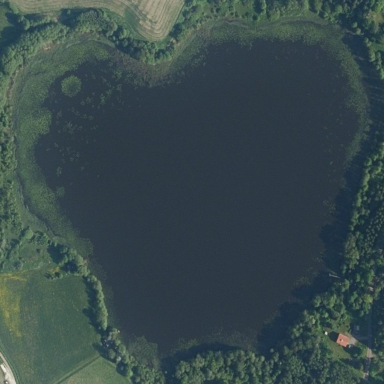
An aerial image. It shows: Serene lake surrounded by nature.